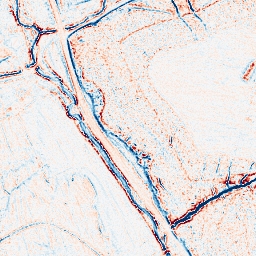
Category: edge_preserving
Decomposition family: anisotropic_diffusion
Decomposition parameters: iterations: 5
kappa: 100
gamma: 0.15
Upsampling method: bilinear
Upsampling parameters: scale: 4
Upsampling scale: 4